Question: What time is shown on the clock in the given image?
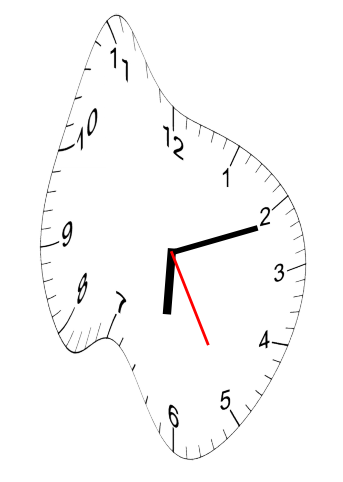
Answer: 06:11:25